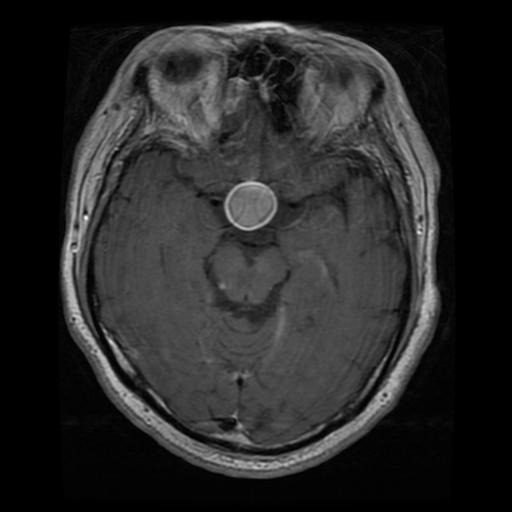
Label: pituitary